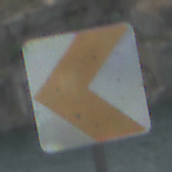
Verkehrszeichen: RichtungstafelnInKurvenKleinRechts
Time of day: MorningAfternoon
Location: Outdoor (Nature)
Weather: PartlyCloudy
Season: NotSpecified
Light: Natural